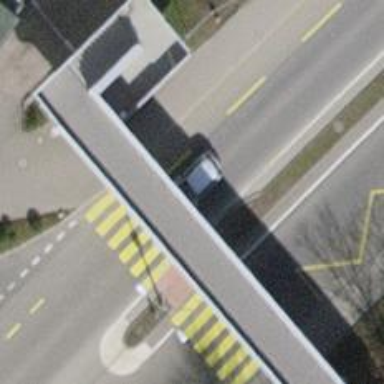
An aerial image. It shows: Uncontrolled crossing on the road.